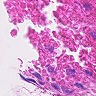
Metastatic tissue present: no